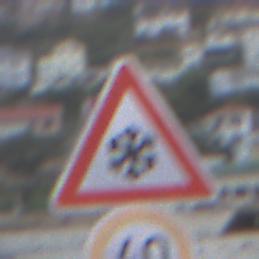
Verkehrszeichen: SchneeOderEisglaette
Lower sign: Geschwindigkeit40
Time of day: SunriseSunset
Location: Outdoor (Beach)
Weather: Overcast
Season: NotSpecified
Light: Natural